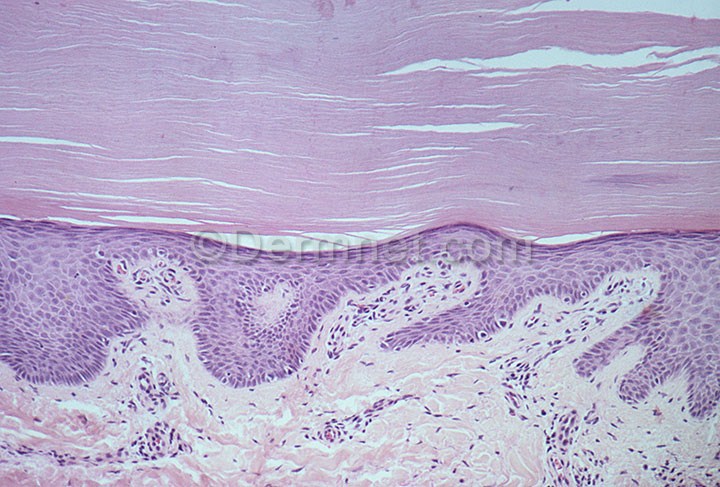
Disease: Atopic Dermatitis Photos